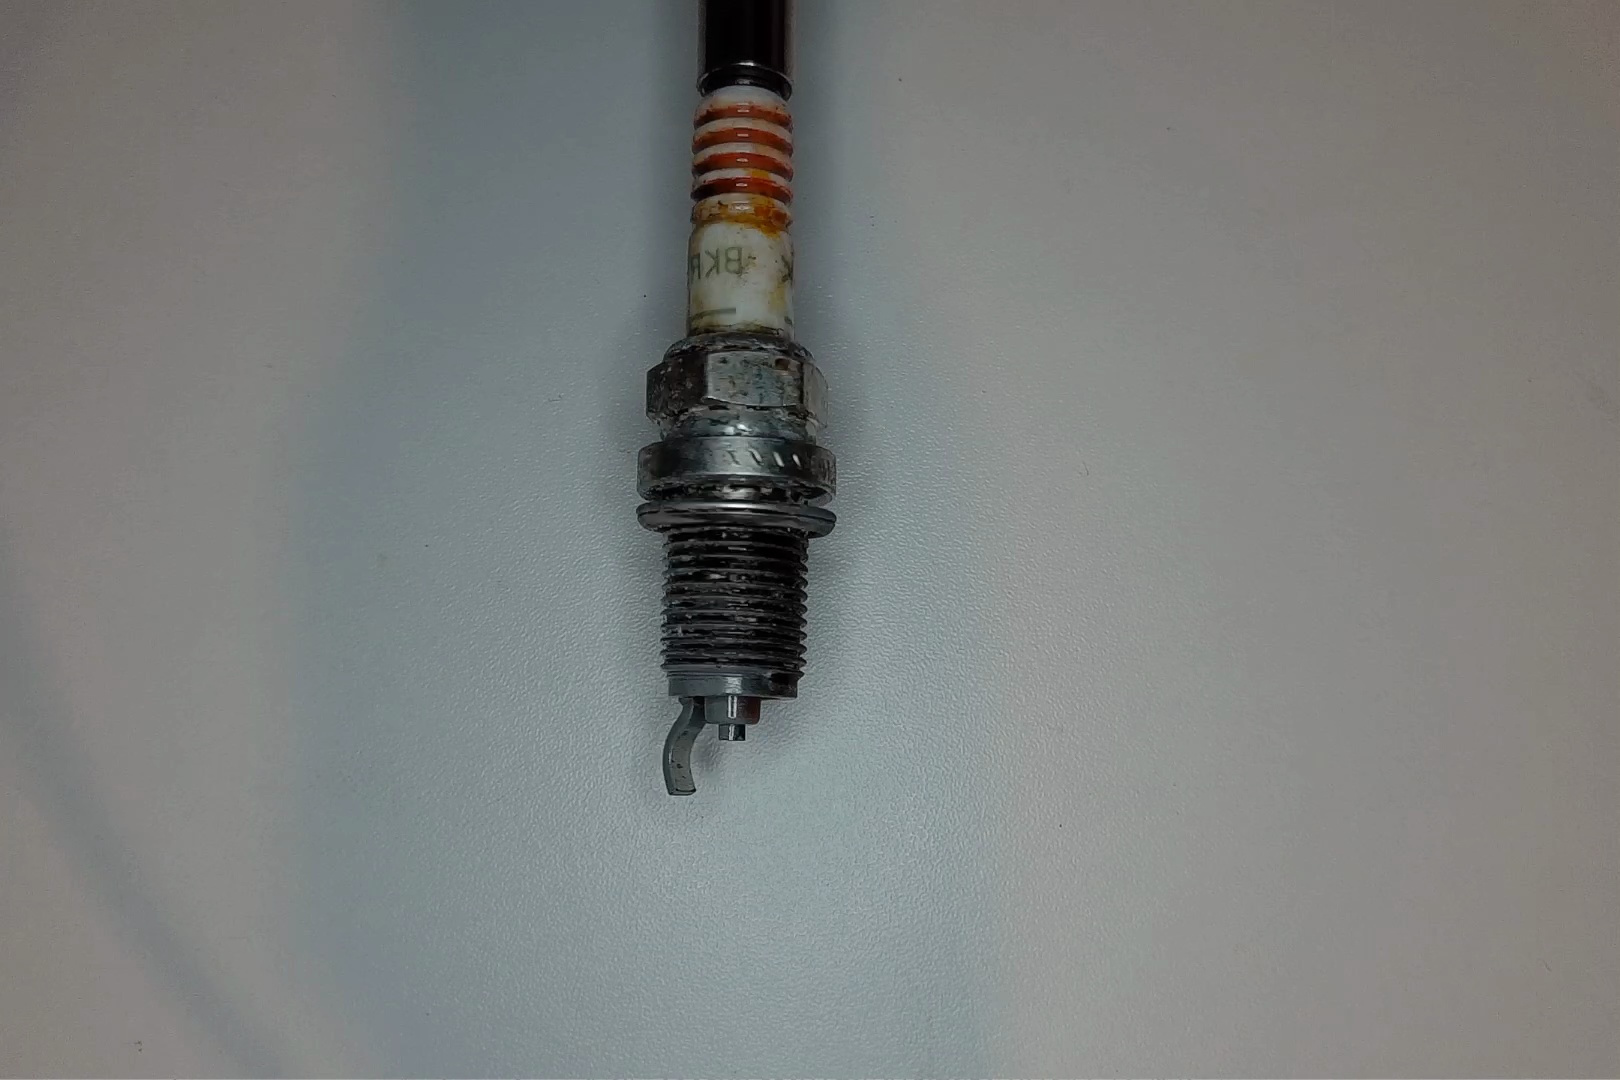
Label: anomaly